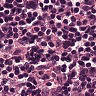
Metastatic tissue present: yes